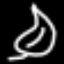
Label: leaf